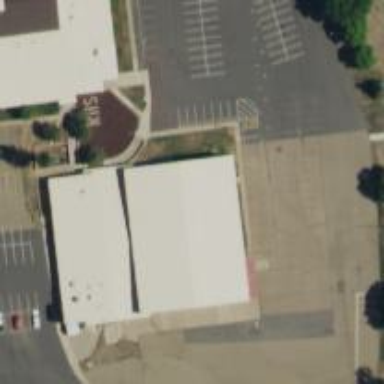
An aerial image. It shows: Building that is sports hall.